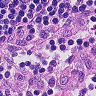
Metastatic tissue present: no